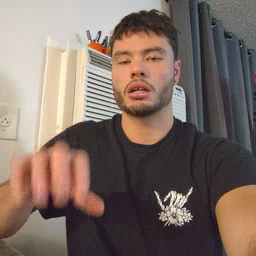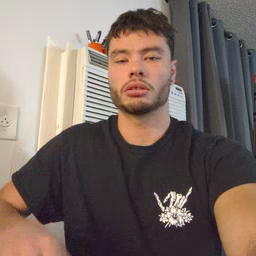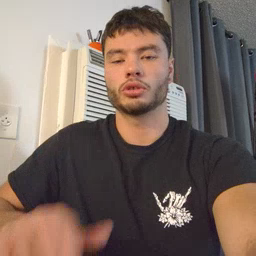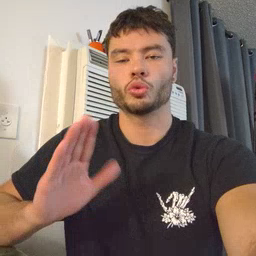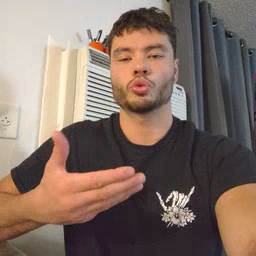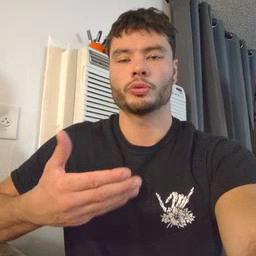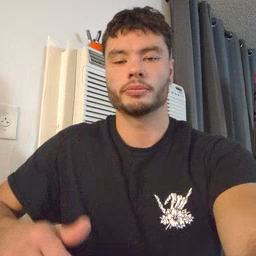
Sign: room